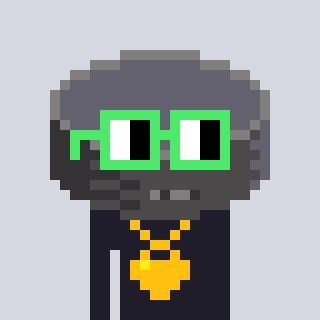
a pixel art character with square light green glasses, a hockey puck-shaped head and a grayscale-colored body on a cool background